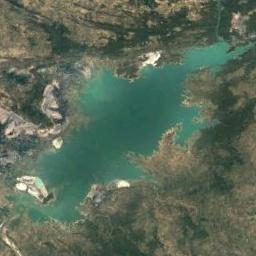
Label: lake